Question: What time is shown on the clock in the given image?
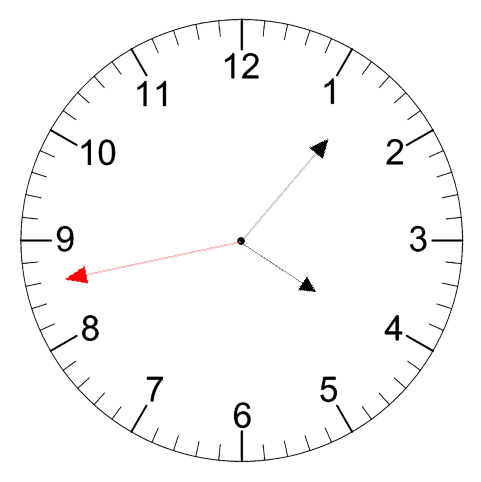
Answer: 04:06:43